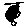
Label: line